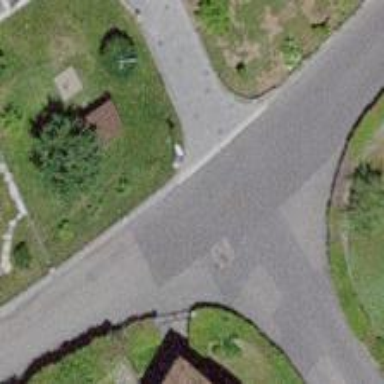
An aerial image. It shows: Asphalt road in residential area.